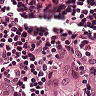
Metastatic tissue present: yes